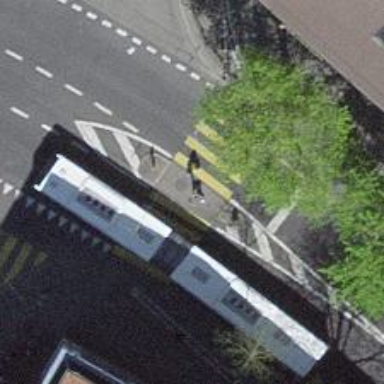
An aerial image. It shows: Asphalt footway on traffic island.